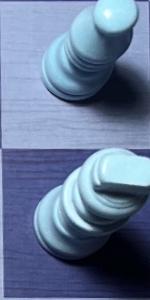
Label: King_White